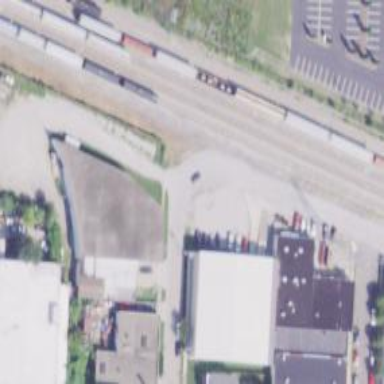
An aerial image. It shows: Railway yard used for manifest purposes.